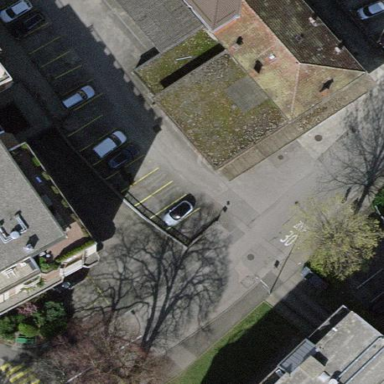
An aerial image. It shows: Commercial building.